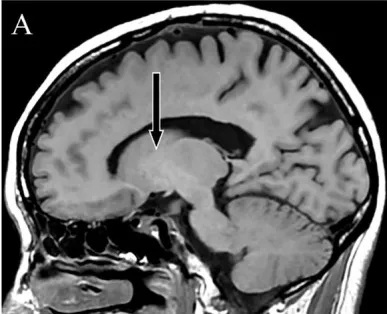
T1-weighted magnetic resonance images. Sagittal sections taken 2 years after shunt embolization showing a lower signal intensity in the globus pallidus.
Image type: radiology (mri)